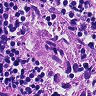
Metastatic tissue present: yes